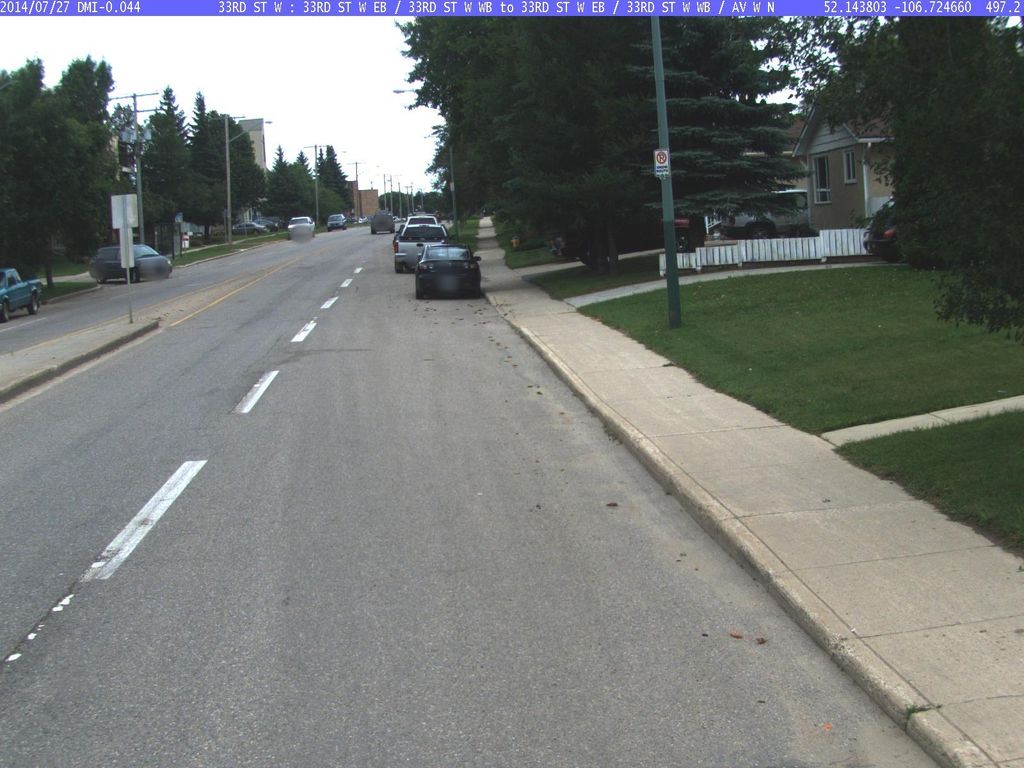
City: saskatoon